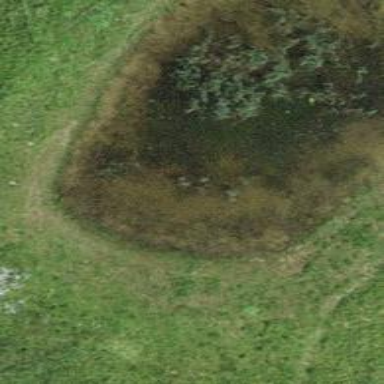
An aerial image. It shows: Pond surrounded by natural water.